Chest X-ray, AP view. Patient: 31 years old, sex F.
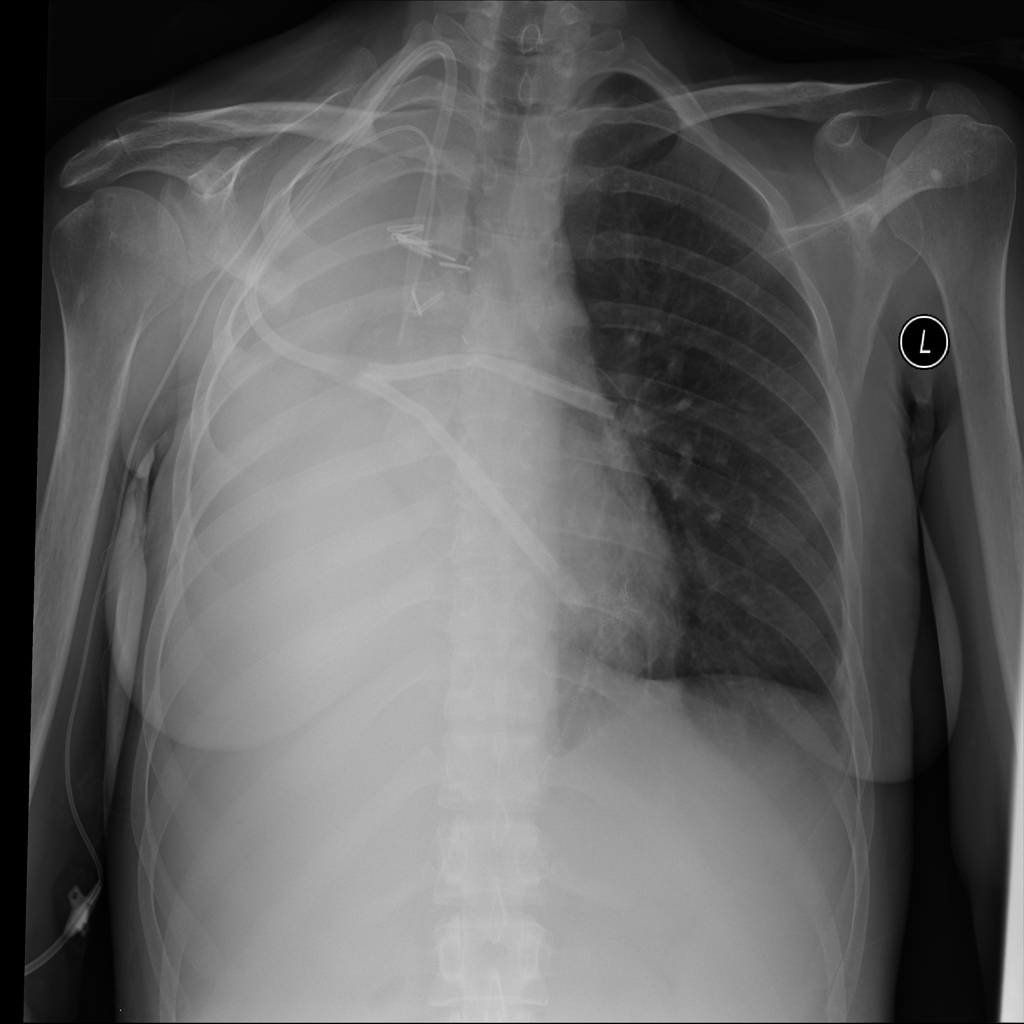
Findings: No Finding